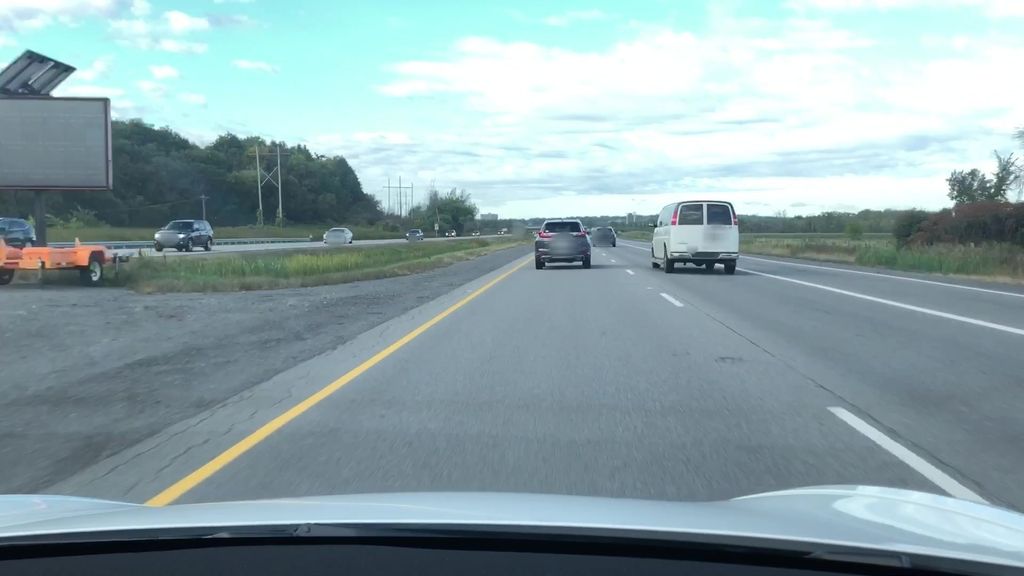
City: ottawa-gatineau